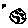
Label: moon